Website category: sports
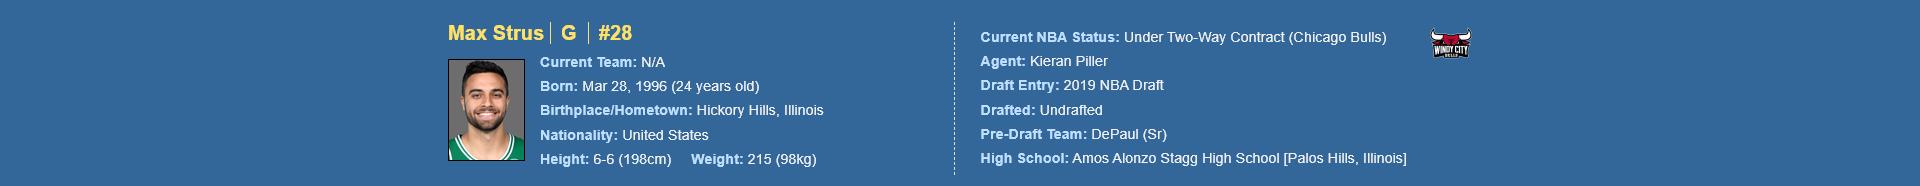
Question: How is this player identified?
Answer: Max Strus

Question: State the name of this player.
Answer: Max Strus

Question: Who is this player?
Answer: Max Strus

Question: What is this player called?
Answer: Max Strus

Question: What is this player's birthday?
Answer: Mar 28, 1996

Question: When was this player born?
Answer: Mar 28, 1996

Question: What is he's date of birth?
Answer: Mar 28, 1996

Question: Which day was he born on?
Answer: Mar 28, 1996

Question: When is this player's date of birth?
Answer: Mar 28, 1996

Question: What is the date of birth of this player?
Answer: Mar 28, 1996

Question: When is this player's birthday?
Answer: Mar 28, 1996

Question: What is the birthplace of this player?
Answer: Hickory Hills, Illinois

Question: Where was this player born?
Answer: Hickory Hills, Illinois

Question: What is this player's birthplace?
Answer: Hickory Hills, Illinois

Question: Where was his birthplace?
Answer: Hickory Hills, Illinois

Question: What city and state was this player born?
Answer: Hickory Hills, Illinois

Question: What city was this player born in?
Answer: Hickory Hills, Illinois

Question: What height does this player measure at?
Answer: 6-6 (198cm)

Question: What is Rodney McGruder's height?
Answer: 6-6 (198cm)

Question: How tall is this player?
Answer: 6-6 (198cm)

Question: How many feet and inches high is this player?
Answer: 6-6 (198cm)

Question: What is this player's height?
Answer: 6-6 (198cm)

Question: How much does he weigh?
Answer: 215 (98kg)

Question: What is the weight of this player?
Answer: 215 (98kg)

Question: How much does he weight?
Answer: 215 (98kg)

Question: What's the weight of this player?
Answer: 215 (98kg)

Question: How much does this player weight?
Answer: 215 (98kg)

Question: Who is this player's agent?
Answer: Kieran Piller

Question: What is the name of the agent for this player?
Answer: Kieran Piller

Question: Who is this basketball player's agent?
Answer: Kieran Piller

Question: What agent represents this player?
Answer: Kieran Piller

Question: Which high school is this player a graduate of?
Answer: Amos Alonzo Stagg High School

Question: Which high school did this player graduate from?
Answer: Amos Alonzo Stagg High School

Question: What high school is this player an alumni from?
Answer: Amos Alonzo Stagg High School

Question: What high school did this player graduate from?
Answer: Amos Alonzo Stagg High School

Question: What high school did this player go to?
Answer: Amos Alonzo Stagg High School

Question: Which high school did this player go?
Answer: Amos Alonzo Stagg High School